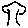
Label: tree